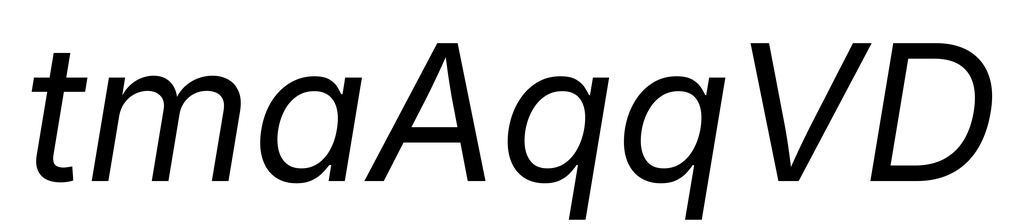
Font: Inter-Italic_Italic